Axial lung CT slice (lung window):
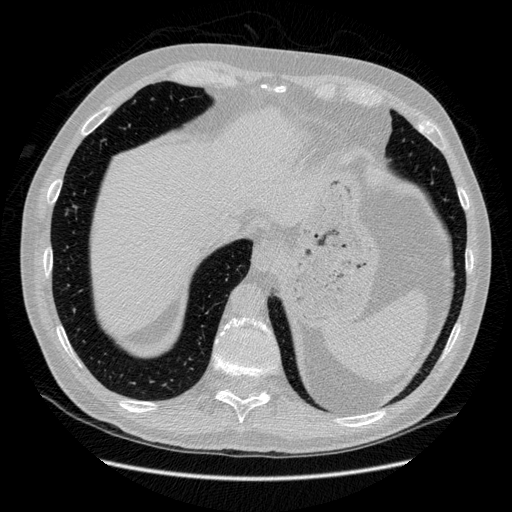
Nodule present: no